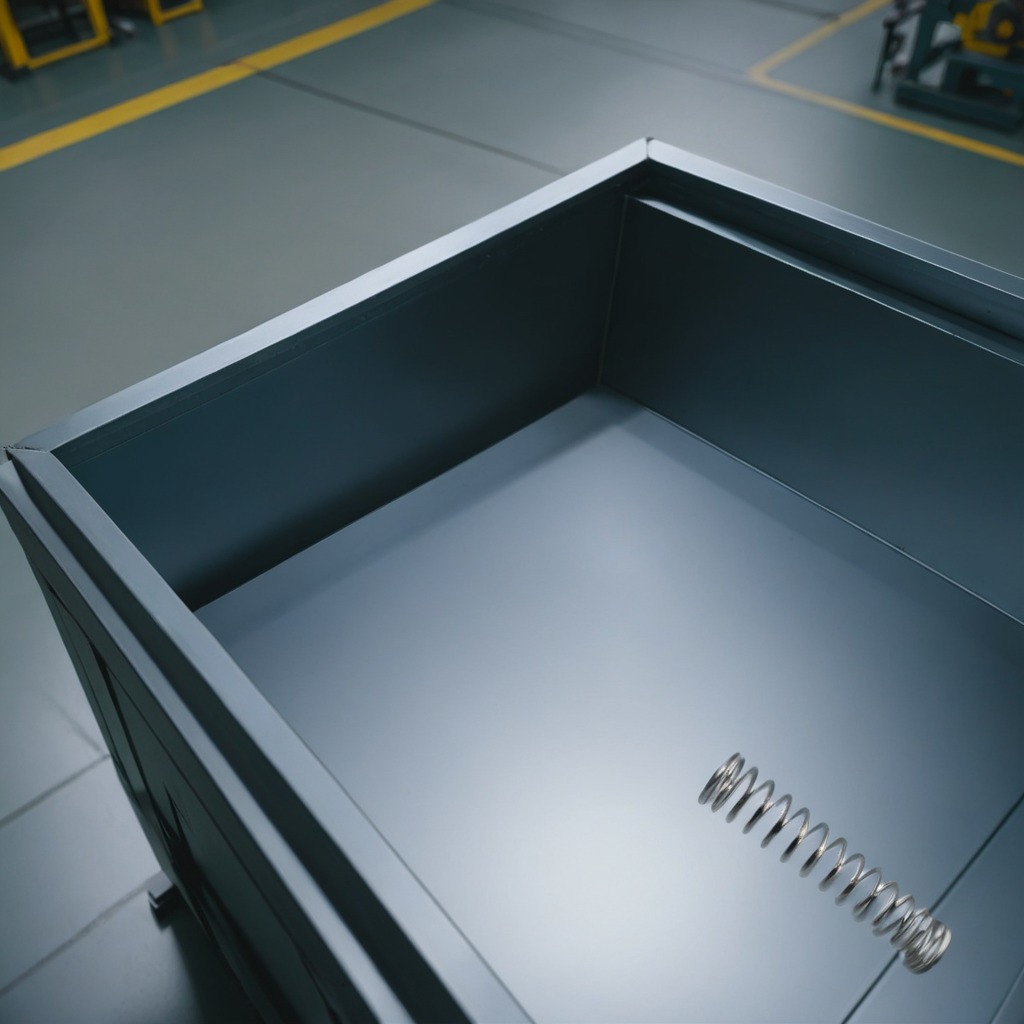
A coiled metal spring is lying on the toolbox surface.